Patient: sex F, age 54
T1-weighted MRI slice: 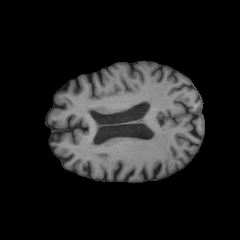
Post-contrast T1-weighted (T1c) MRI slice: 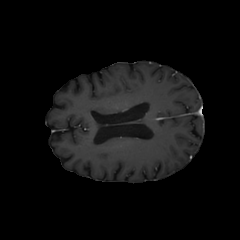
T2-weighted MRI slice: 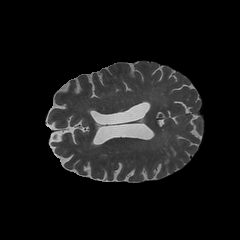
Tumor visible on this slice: yes
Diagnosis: Glioblastoma, IDH-wildtype
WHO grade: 4